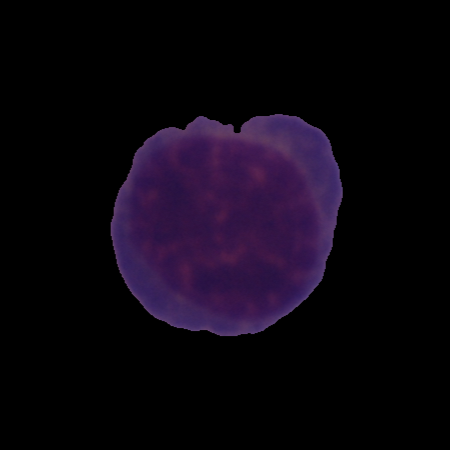
Label: cancer